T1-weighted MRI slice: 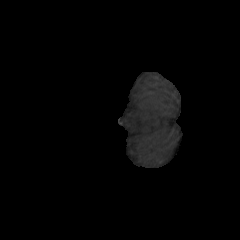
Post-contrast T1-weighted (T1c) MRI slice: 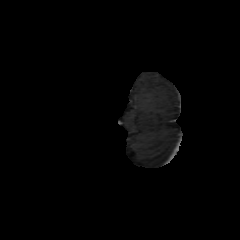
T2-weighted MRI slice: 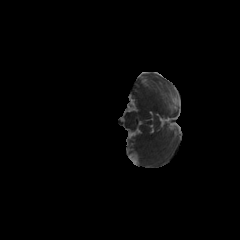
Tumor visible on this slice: no